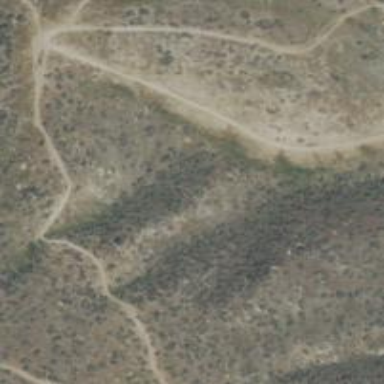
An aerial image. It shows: Path.